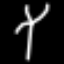
Label: palm tree